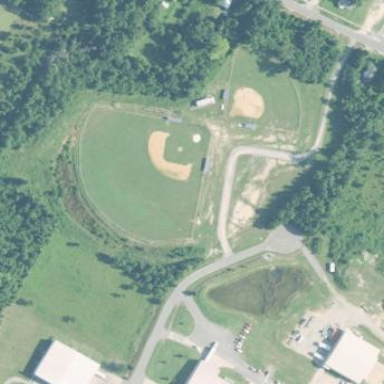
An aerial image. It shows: Baseball pitch for leisure land.